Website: apple
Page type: billing-address
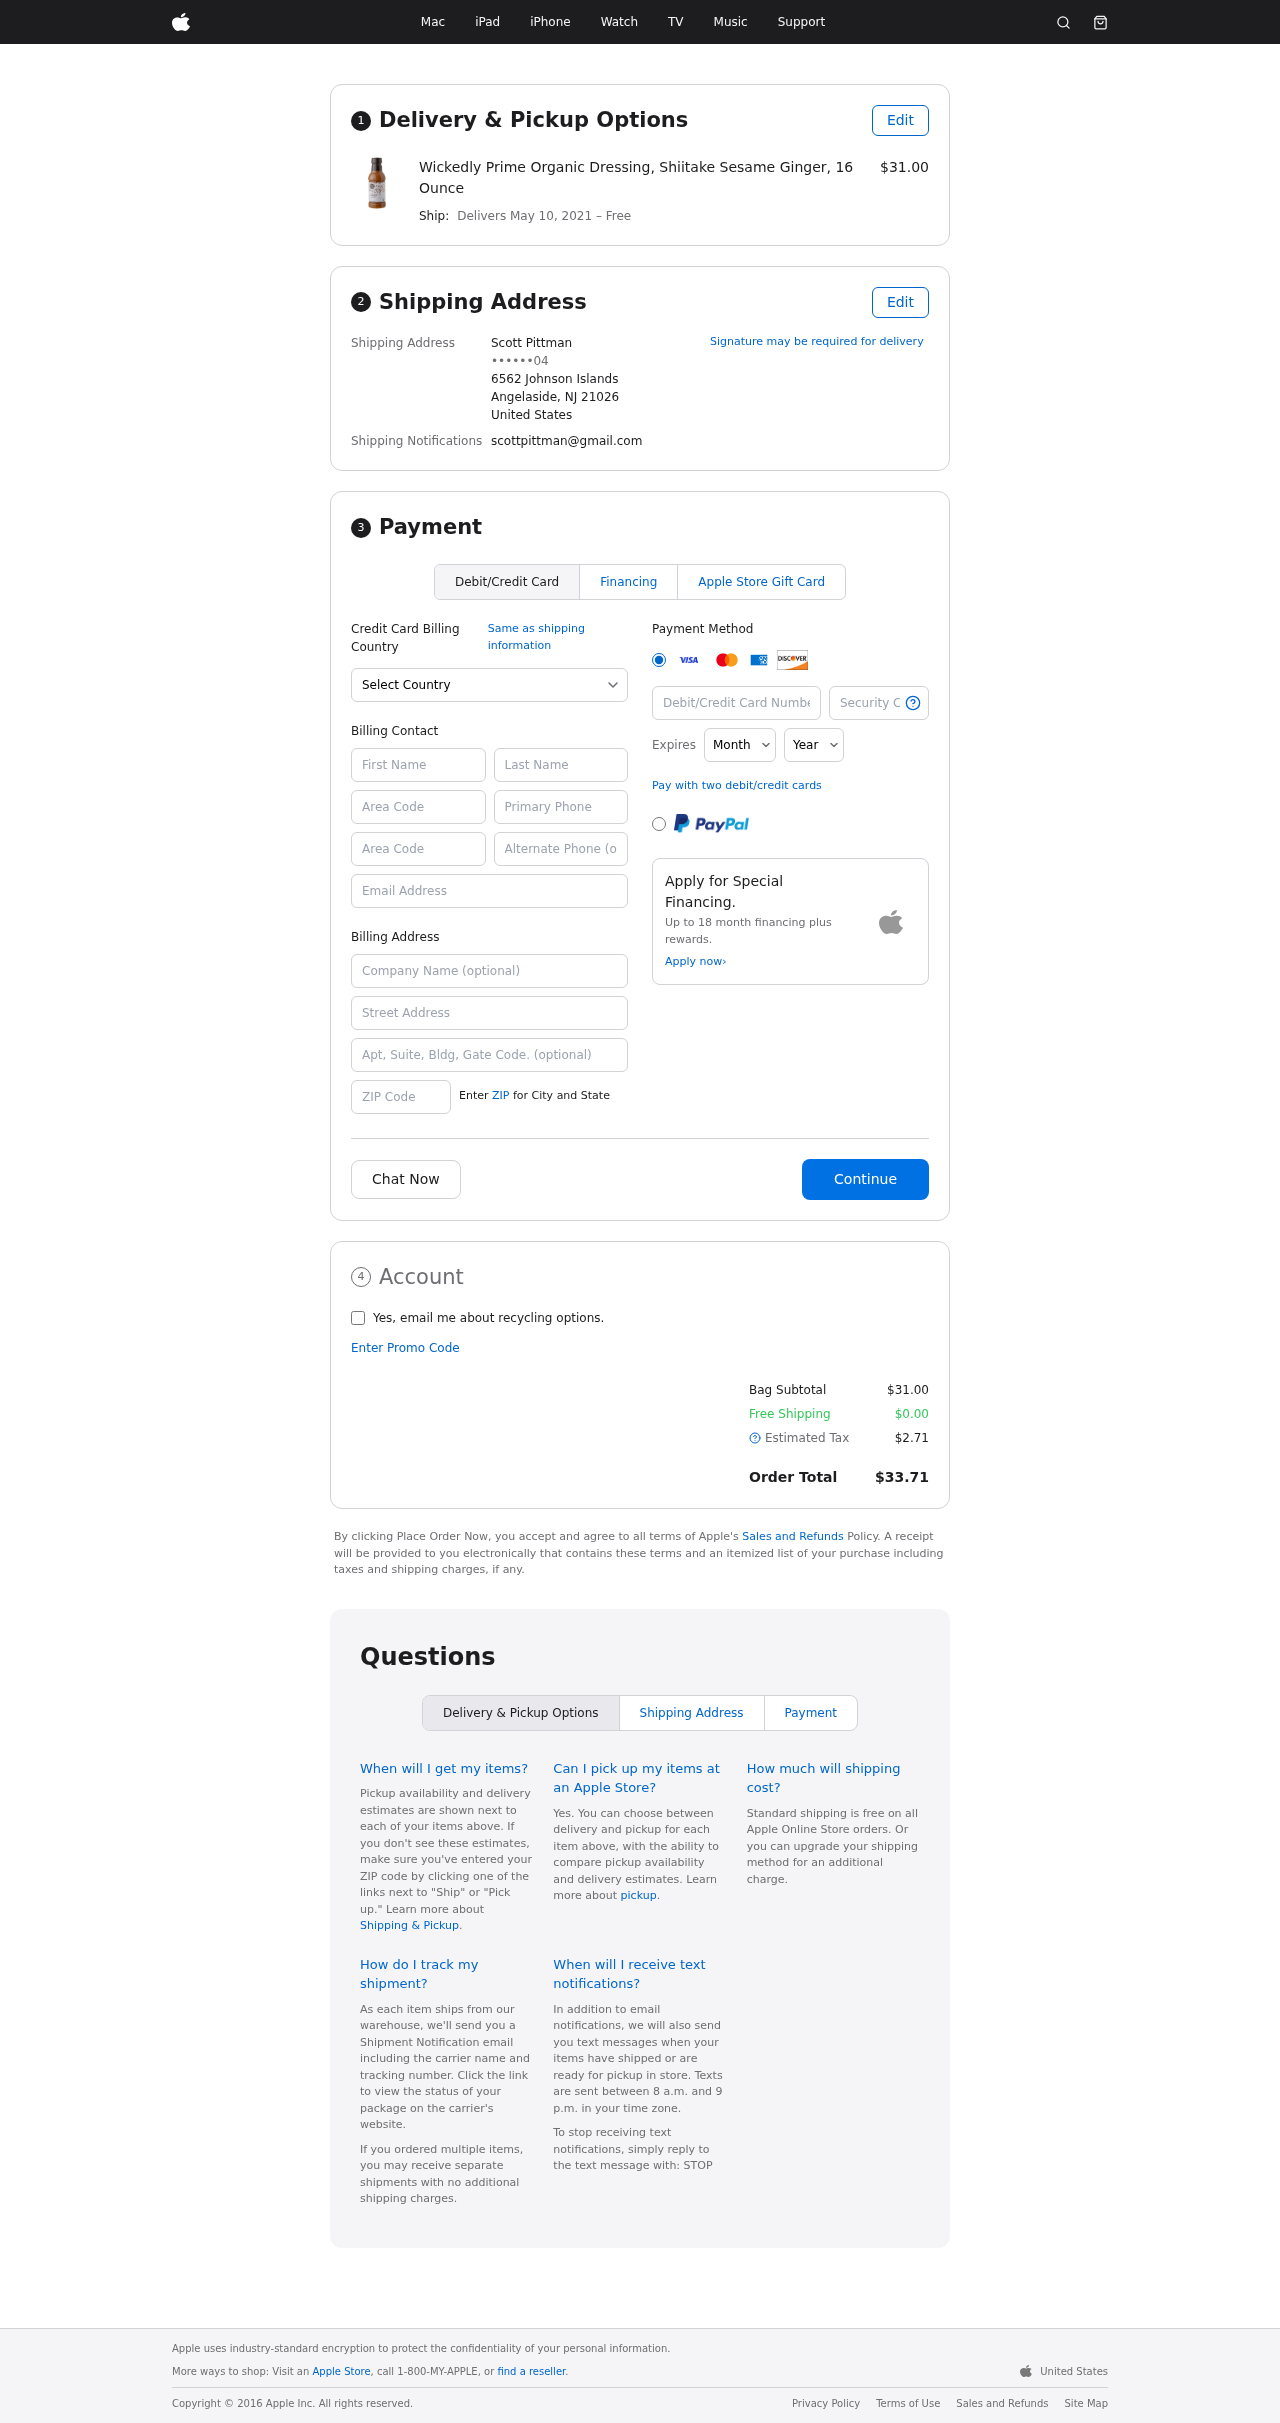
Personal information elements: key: PII_CARD_CVV
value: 438
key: PII_CARD_EXPIRY_MONTH
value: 10
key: PII_CARD_EXPIRY_YEAR
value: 29
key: PII_CARD_NUMBER
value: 4321 5236 1914 4681
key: PII_CITY_STATE_ZIP
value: Angelaside, NJ 21026
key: PII_COUNTRY
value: United States
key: PII_EMAIL
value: scottpittman@gmail.com
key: PII_FULLNAME
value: Scott Pittman
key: PII_STREET
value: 6562 Johnson Islands
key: PII_PHONE_MASKED
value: ••••••04
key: PII_BILLING_FIRSTNAME
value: Scott
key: PII_BILLING_LASTNAME
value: Pittman
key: PII_BILLING_PHONE_AREA
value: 513
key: PII_BILLING_PHONE
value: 5137045404
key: PII_BILLING_PHONE_ALT_AREA
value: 661
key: PII_BILLING_PHONE_ALT
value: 6614514150
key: PII_BILLING_EMAIL
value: scottpittman@gmail.com
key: PII_BILLING_STREET
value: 6562 Johnson Islands
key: PII_BILLING_POSTCODE
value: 21026
Product elements: key: PRODUCT1_NAME
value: Wickedly Prime Organic Dressing, Shiitake Sesame Ginger, 16 Ounce
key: PRODUCT1_PRICE
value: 31
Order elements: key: ORDER_DELIVERY_DATE
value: May 10, 2021
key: ORDER_SUBTOTAL
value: $31.00
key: ORDER_SHIPPING_COST
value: $0.00
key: ORDER_TAX
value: $2.71
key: ORDER_TOTAL
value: $33.71